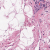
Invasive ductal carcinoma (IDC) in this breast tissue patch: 0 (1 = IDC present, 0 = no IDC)